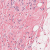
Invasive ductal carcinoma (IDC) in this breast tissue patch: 1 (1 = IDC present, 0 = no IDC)